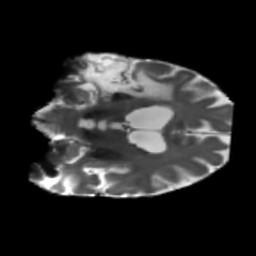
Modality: T2w
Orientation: coronal
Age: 71
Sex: male
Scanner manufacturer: siemens
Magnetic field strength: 3 T
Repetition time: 5.25 s
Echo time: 0.08 s